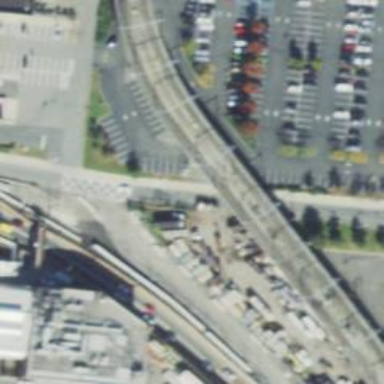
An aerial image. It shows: Light rail bridge with contact lines. It is spur service railway.